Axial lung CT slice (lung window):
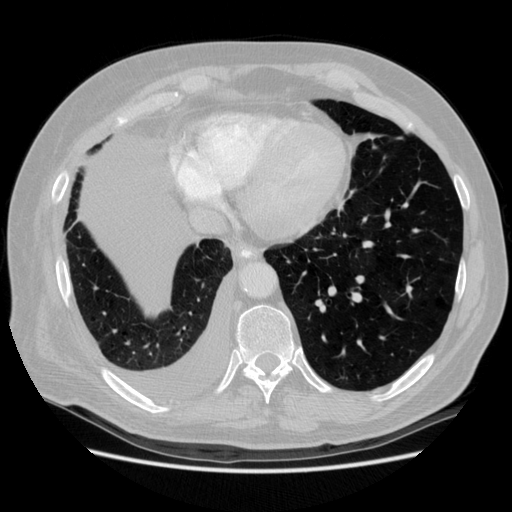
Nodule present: no